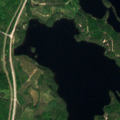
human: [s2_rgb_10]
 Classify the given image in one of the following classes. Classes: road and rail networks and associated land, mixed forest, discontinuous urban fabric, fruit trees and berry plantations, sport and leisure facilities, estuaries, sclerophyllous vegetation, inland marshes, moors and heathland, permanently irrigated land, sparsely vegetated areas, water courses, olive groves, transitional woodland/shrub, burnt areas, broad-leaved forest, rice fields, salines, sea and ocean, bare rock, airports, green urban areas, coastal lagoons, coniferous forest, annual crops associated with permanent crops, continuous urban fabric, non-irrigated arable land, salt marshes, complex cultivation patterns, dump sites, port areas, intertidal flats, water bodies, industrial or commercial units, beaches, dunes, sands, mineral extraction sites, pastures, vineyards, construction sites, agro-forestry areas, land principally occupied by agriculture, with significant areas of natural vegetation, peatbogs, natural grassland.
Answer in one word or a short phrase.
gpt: broad-leaved forest, coniferous forest, mixed forest, water bodies